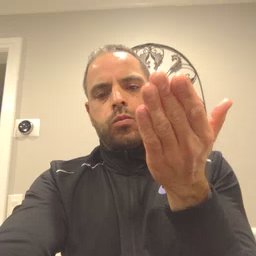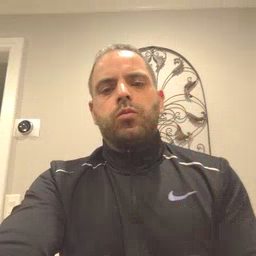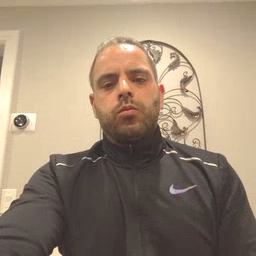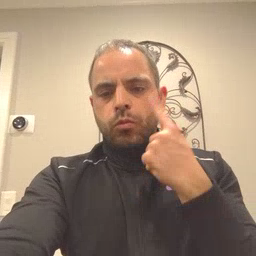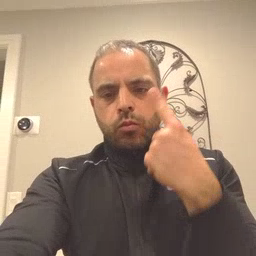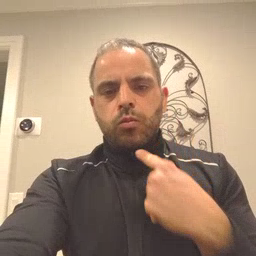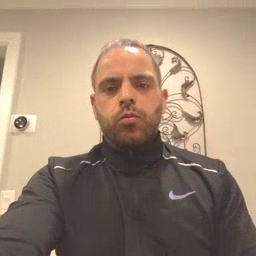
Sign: cry